Interaction volume radius: 5 \u00c5
Interaction volume height: 10 \u00c5
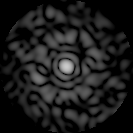
Disorder parameter: 0.8368